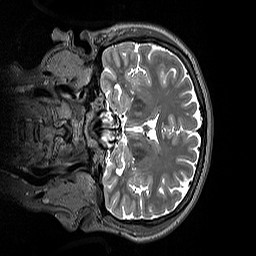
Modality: T2w
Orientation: coronal
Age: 39
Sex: female
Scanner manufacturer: siemens
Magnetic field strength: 3 T
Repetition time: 3.2 s
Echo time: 0.412 s